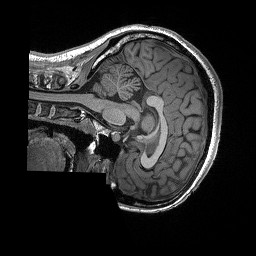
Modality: T1w
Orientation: sagittal
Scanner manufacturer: siemens
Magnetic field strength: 3 T
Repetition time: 2.3 s
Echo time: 0.00294 s